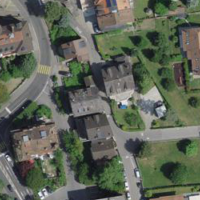
EUNIS habitat code: 54
Species observed at this site:
Galeopsis tetrahit
Allium schoenoprasum
Cydonia oblonga